Question: I used
'''
Uri packageURI = Uri.parse("package:com.any.app");
Intent intent = new Intent(Intent.ACTION_DELETE, packageURI);
startActivity(intent);
'''
to delete a package, but I can't get the callback or delete success event after the delete action complete.
I searched a lot but not a clue, is it possible to get the 'ACTION_DELETE' callback ?

The event trigger by the confirm button on the dialog
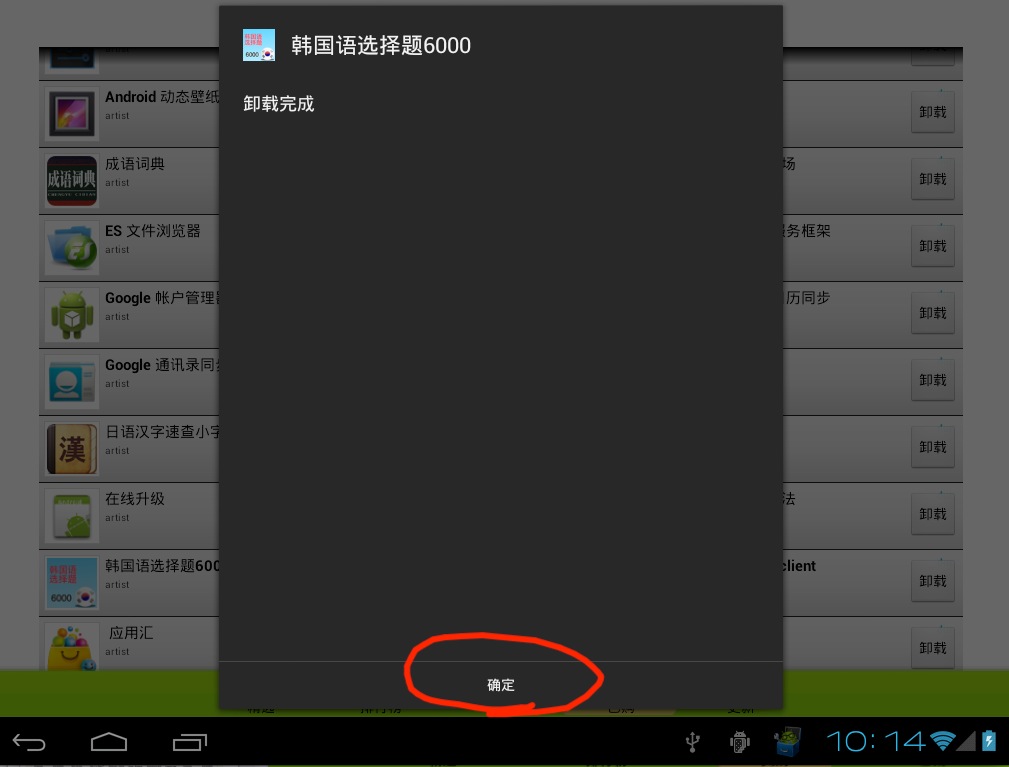
Answer: Finally, I found <URL>.
The way to observe package installed or removed, is to add a broadcast to receive the intent.
Hope this help someone.